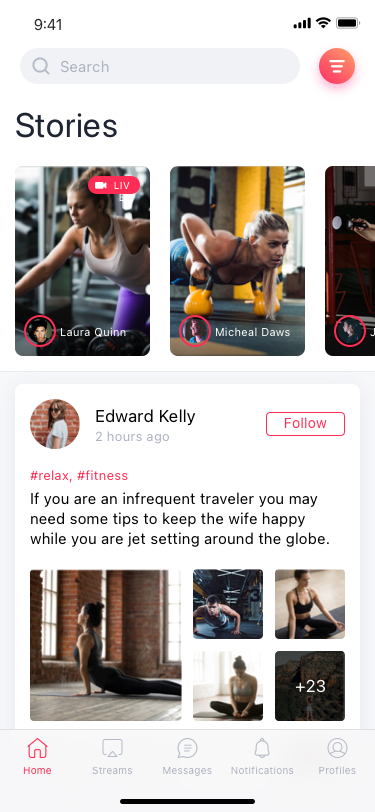
Text in this UI design:
Search
Laura Quinn
Live
Micheal Daws
Julian Fox
Stories
+23
2 hours ago
#relax, #fitness
If you are an infrequent traveler you may need some tips to keep the wife happy while you are jet setting around the globe.
1125
348
Edward Kelly